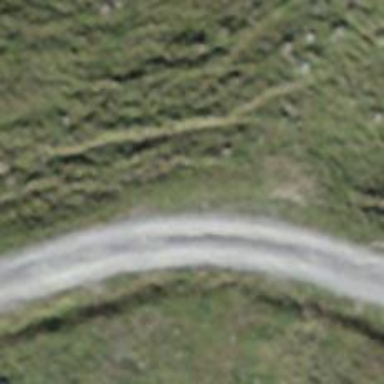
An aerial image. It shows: Gravel track with grade 2 tracktype.